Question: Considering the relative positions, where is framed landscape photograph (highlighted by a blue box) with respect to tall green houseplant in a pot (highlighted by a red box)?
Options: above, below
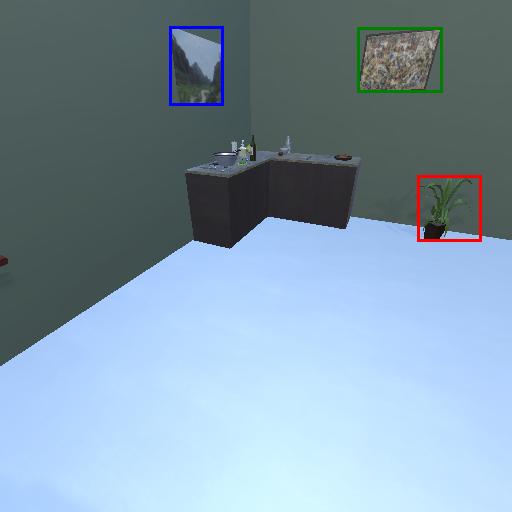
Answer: above